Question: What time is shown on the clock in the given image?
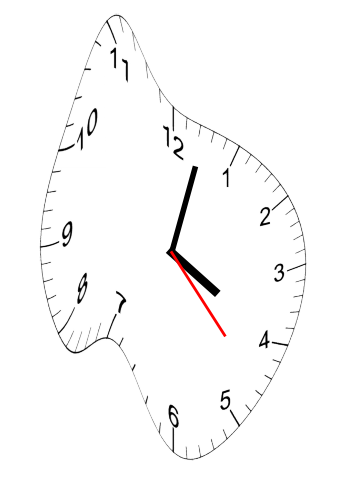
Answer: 04:02:23